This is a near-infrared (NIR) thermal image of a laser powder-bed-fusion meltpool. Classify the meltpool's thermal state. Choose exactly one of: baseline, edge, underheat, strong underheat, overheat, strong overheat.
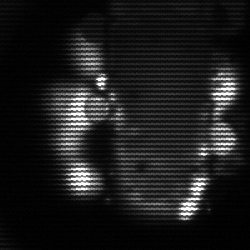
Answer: strong underheat